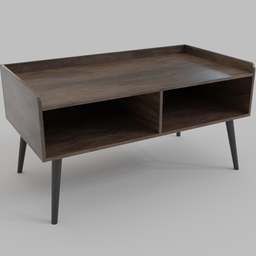
Label: furniture